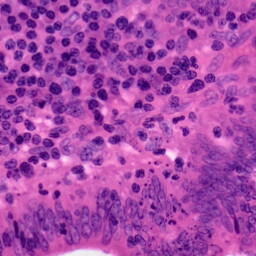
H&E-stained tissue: Colon